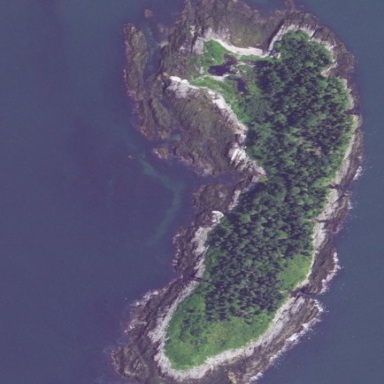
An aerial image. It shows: Islet along the natural coastline.